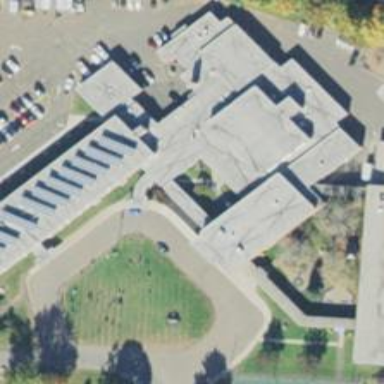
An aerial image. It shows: School.